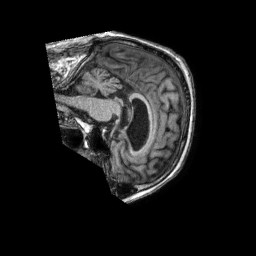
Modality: T1w
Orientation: sagittal
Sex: male
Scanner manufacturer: philips
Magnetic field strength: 1.5 T
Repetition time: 0.007232 s
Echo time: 0.003284 s